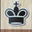
Piece: bK